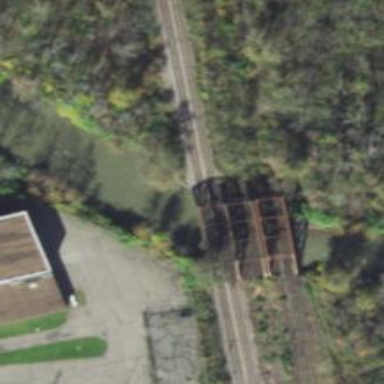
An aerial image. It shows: Disused railway bridge.